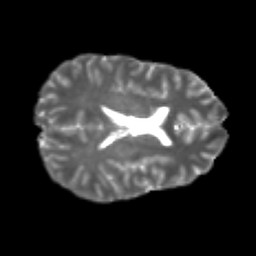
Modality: T2w
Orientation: axial
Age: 23
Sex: male
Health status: healthy
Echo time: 0.074 s